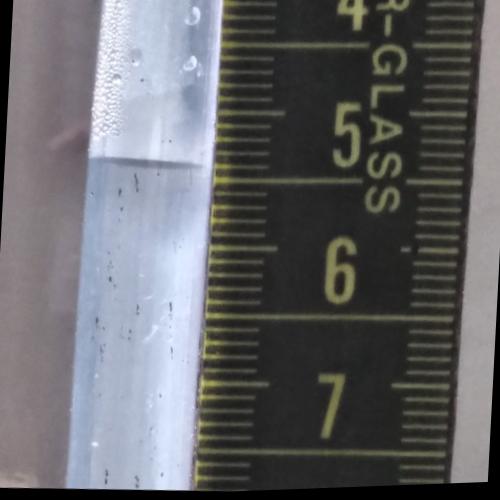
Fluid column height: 5.4 cm